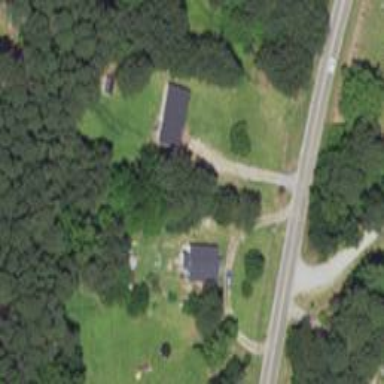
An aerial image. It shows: Driveway.